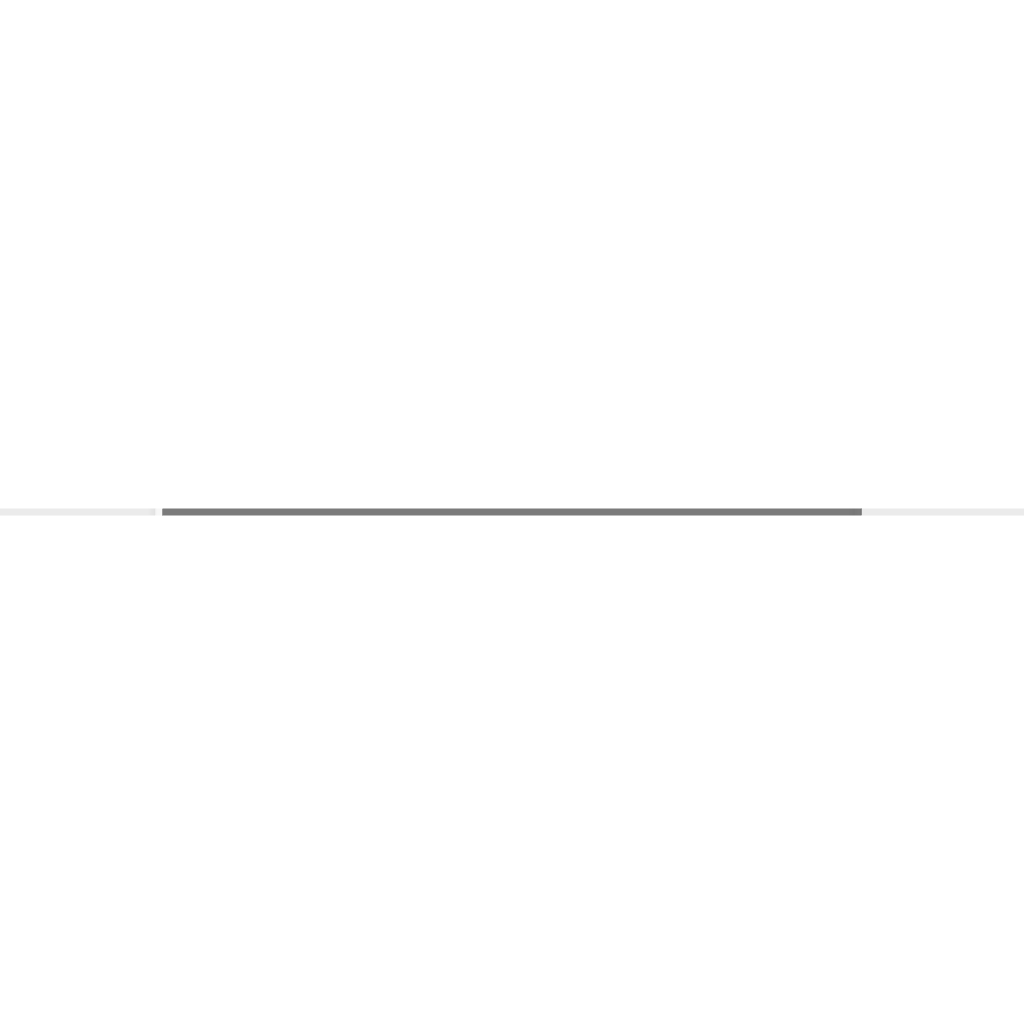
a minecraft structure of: Indianapolis Colts Logo bad low quality